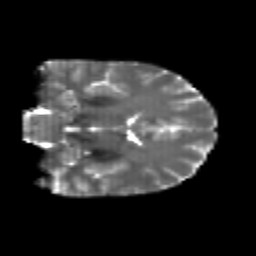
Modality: T2w
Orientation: coronal
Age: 25
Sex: female
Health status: healthy
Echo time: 0.074 s